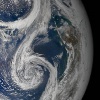
Label: cloud